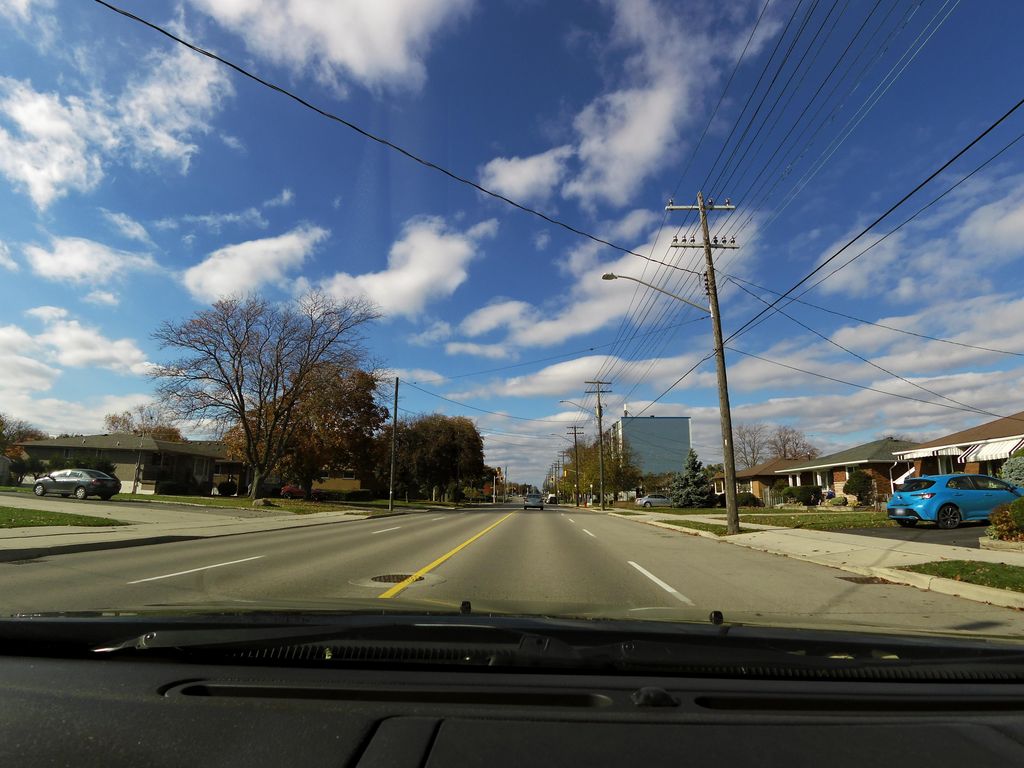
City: hamilton